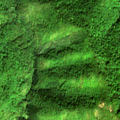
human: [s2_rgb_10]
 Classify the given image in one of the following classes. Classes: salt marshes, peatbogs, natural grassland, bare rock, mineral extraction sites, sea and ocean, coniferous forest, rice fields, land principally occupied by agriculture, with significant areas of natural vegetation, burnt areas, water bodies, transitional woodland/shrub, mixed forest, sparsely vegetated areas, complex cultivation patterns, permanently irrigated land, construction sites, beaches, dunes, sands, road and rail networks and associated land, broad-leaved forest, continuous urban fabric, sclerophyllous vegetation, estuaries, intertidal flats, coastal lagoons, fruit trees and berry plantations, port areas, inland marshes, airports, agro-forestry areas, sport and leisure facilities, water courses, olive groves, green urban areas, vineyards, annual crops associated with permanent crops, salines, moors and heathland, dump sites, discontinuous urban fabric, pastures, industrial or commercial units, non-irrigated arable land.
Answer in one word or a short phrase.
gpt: broad-leaved forest